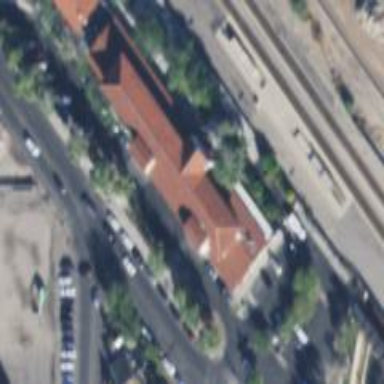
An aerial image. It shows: Train station building.